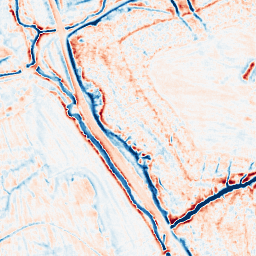
Category: multiscale
Decomposition family: dog_multiscale
Decomposition parameters: sigma_ratio: 1.4
n_scales: 5
base_sigma: 0.5
Upsampling method: fft_zeropad
Upsampling parameters: scale: 2
Upsampling scale: 2